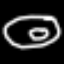
Label: donut